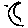
Label: moon